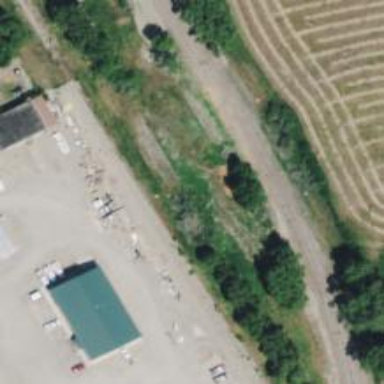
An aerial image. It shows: Railway siding with rails.